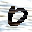
Label: 0